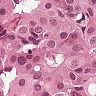
Metastatic tissue present: yes